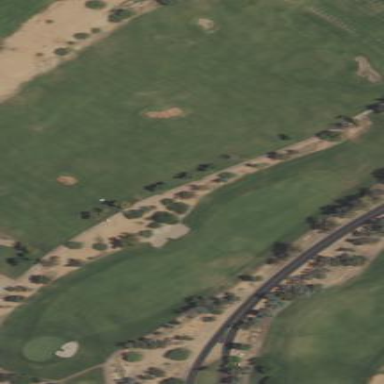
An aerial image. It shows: Rough area on grassy golf course.